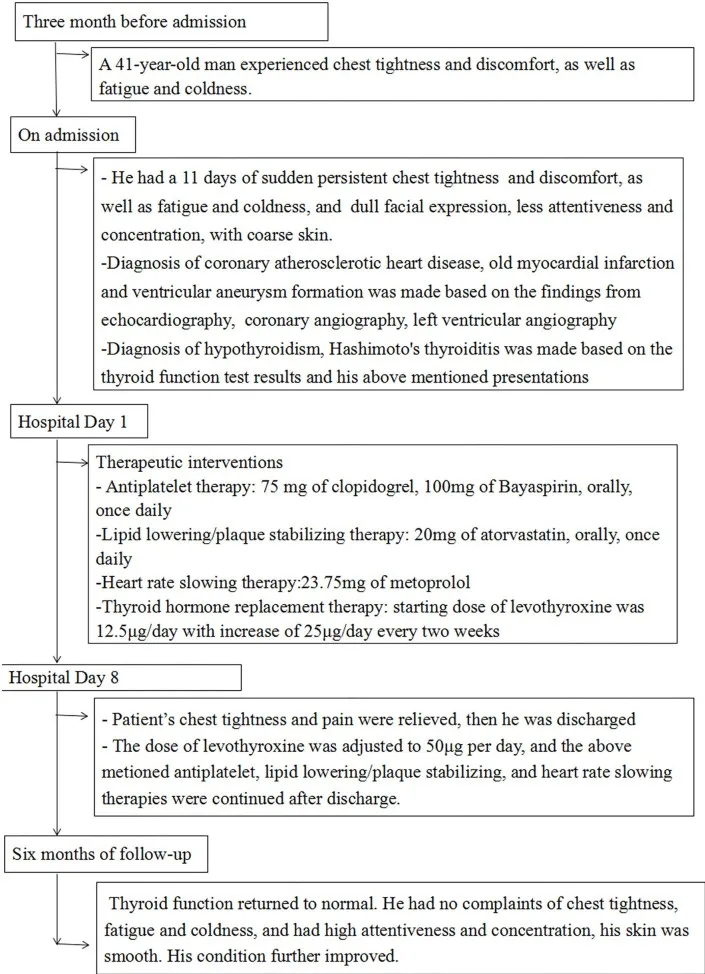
Timeline showing the clinical course in this patient.
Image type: chart (chart)